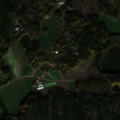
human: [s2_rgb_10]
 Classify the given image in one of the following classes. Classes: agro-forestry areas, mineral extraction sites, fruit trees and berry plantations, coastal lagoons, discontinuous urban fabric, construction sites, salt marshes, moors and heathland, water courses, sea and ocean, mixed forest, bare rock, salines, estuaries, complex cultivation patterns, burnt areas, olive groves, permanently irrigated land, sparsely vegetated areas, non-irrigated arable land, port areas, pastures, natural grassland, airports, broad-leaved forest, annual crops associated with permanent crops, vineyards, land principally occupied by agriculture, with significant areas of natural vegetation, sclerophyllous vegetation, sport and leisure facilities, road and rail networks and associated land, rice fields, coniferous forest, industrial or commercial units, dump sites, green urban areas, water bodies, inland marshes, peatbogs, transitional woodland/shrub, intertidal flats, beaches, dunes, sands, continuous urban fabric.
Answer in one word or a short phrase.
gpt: land principally occupied by agriculture, with significant areas of natural vegetation, mixed forest